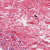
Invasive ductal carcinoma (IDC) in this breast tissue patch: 0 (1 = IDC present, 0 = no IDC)